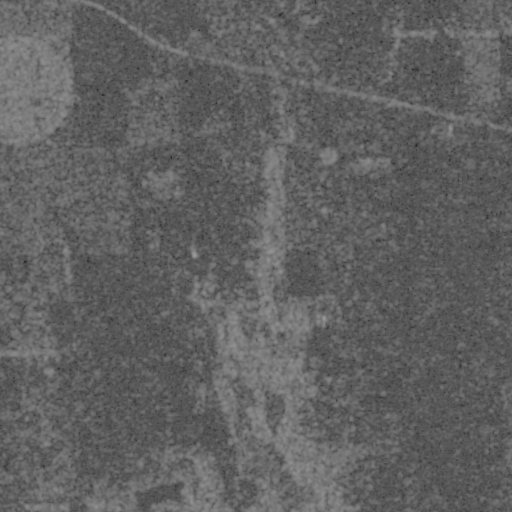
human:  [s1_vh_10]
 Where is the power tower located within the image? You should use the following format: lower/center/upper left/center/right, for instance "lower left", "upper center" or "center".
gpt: The power tower is located in the upper right of the image.
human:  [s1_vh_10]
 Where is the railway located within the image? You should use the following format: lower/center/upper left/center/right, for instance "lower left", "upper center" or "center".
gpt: The railway is located in the upper of the image.
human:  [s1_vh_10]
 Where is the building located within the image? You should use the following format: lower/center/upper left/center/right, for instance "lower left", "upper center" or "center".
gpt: There is no building in the image.

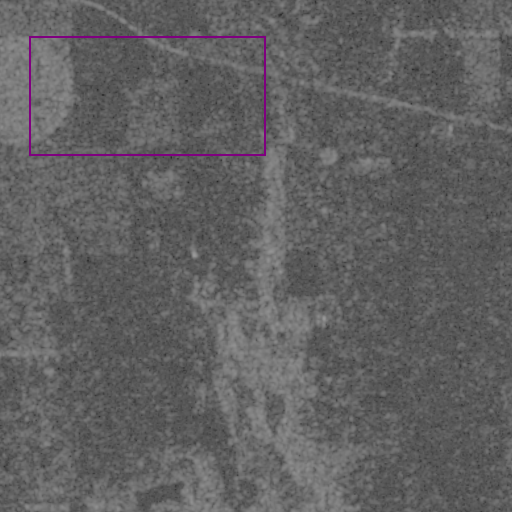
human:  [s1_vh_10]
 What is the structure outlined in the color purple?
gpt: There is no purple outline.
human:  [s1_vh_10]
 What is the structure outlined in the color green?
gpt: There is no structure outlined in green.